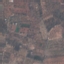
Land use / land cover: PermanentCrop